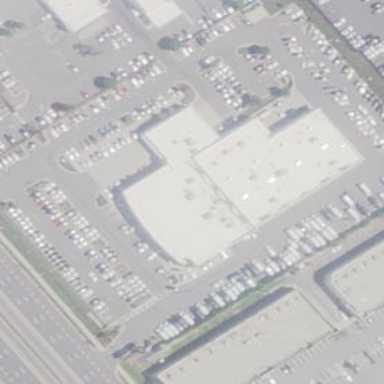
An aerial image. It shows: Building that houses car shop.